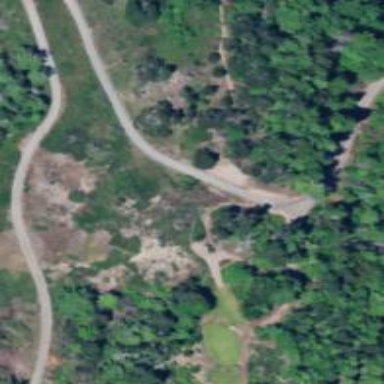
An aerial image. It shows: Golf cartpath that is also road path.